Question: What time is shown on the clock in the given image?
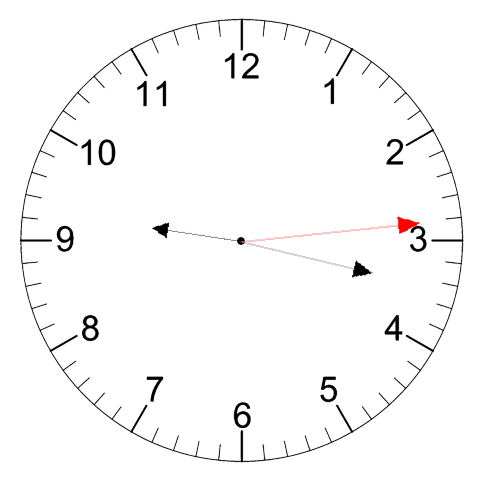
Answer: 09:17:14